Question: I have two rows of cells which I use to create a string. The catch is, I need to create the string alternating the two groups of cells. Example below. The two rows of cells need to appear as as such.
"1 1 0 2 1 3 0 4 1 5 0 6 1 7 0 8 1 9"
Basically each cell in Amplitude is preceded by a cell from Sign.
Any ideas? Much appreciated!

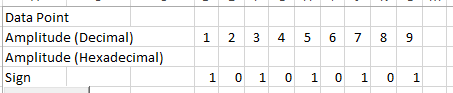
Answer: You can put the 2 rows together with ease using one for loop if those are the only requirement from your question:
Hardcoded version (assuming "Data Point" sits at cells A1):
'''
for i = 1 to 9
ans = ans & Cells(4, i+3) & Cells(2, i+3)
next
'''
Now I will let you try something yourself for non-hardcode